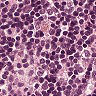
Metastatic tissue present: no